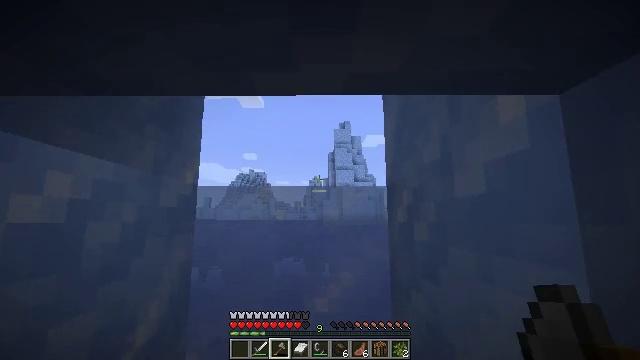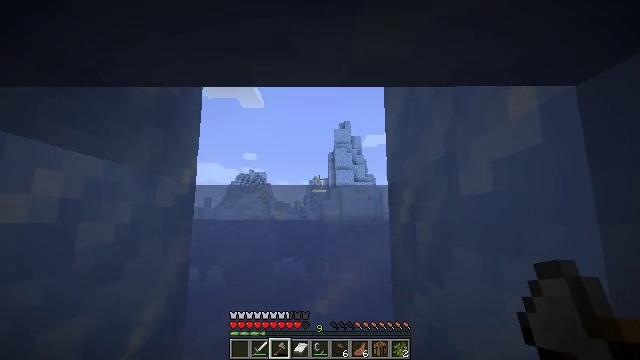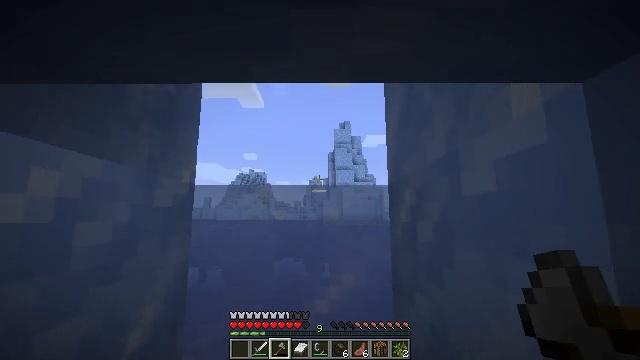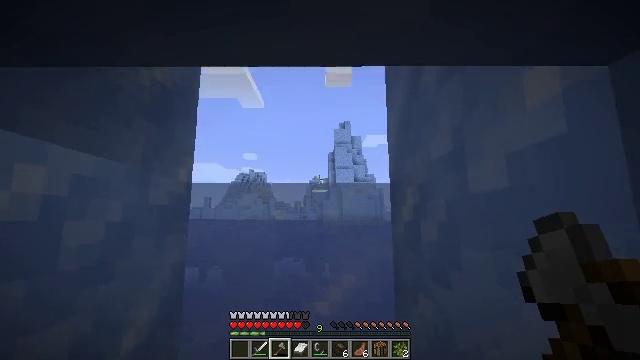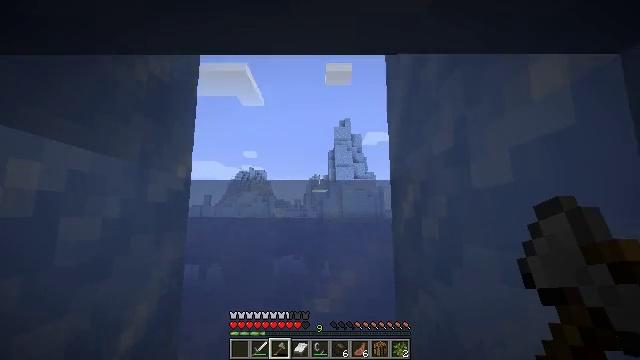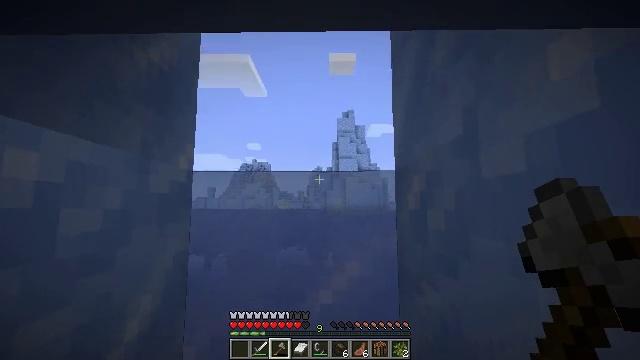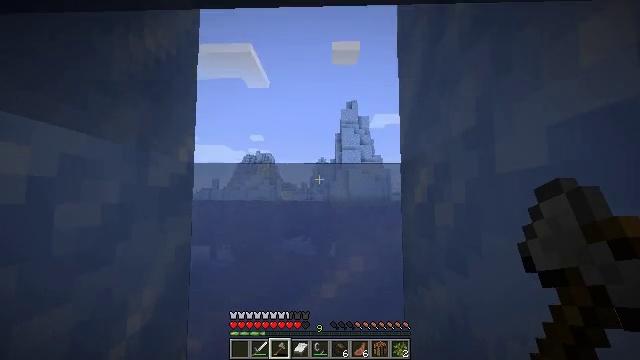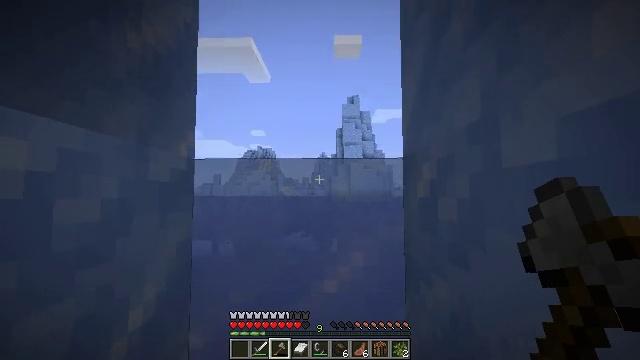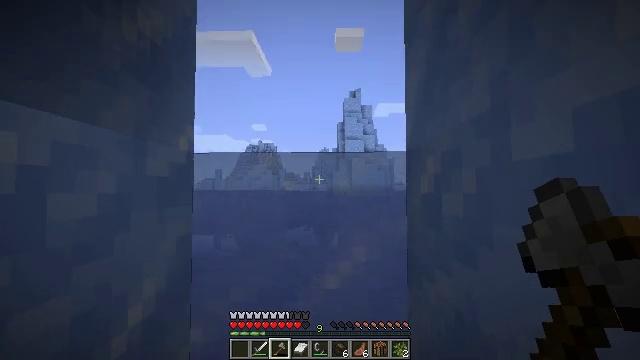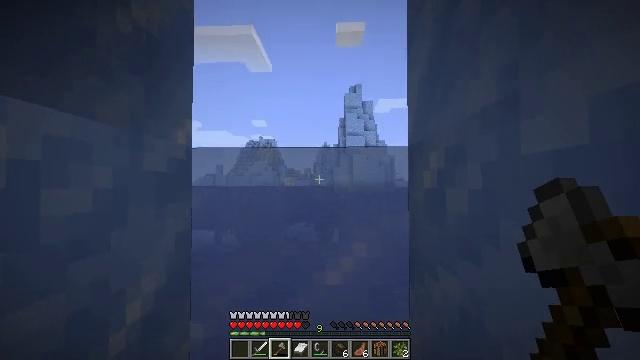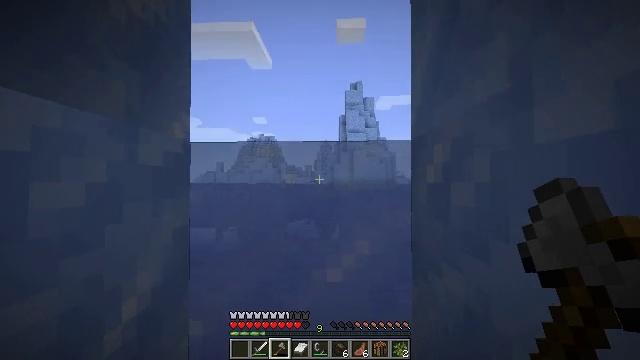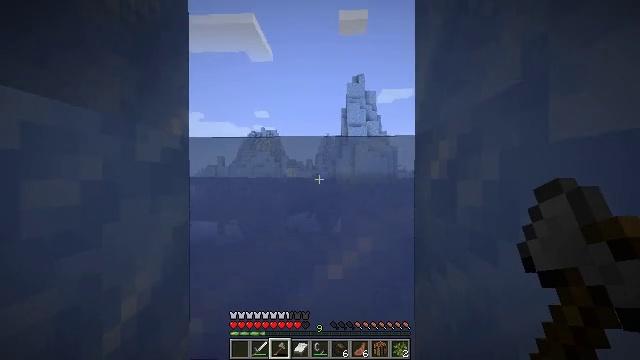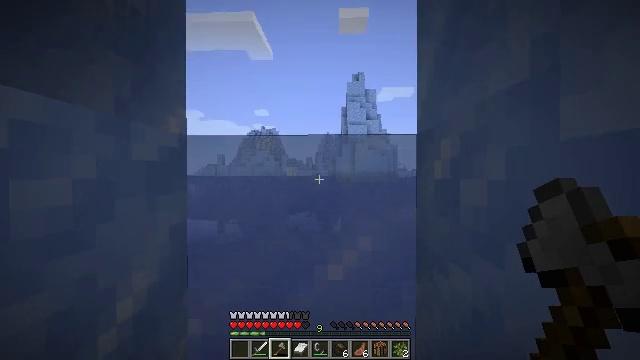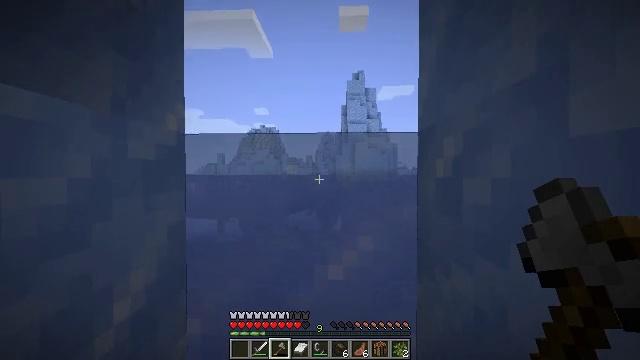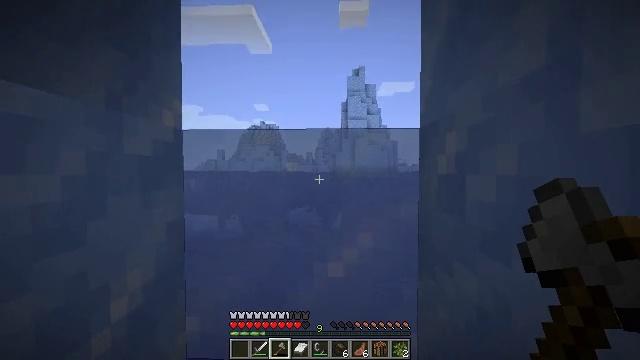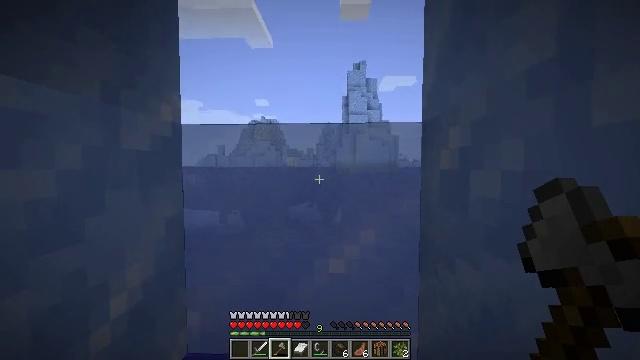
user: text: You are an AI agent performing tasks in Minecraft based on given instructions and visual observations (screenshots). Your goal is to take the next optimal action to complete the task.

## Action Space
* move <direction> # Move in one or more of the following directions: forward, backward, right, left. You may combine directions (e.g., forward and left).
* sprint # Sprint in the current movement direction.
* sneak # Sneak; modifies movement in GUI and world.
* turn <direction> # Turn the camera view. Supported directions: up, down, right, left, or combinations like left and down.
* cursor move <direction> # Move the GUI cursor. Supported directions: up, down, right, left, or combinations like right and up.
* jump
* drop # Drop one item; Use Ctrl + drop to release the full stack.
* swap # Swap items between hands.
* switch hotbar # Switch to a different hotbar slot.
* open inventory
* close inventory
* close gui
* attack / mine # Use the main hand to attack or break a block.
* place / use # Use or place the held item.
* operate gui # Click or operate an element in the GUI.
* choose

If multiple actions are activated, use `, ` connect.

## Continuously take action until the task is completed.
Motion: motion action
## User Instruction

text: Attack the ice to clear a path.
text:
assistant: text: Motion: move forward, jump
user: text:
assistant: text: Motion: move forward, jump
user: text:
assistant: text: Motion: move forward
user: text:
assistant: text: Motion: move forward
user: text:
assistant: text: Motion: move forward, turn down, jump
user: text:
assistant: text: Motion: move forward, turn down, jump
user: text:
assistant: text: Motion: move forward, turn down, jump
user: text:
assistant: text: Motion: move forward, turn down, jump
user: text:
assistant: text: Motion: move forward
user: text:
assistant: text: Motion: move forward
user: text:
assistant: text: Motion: move forward, turn down, jump
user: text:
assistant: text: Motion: move forward, jump
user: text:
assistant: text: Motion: move forward, jump
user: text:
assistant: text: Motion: move forward, jump
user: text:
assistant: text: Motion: move forward, turn down
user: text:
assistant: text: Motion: move forward
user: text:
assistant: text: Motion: move forward, jump
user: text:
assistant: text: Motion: move forward, turn down, jump
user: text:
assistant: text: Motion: move forward, turn down, jump
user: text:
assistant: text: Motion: move forward, jump
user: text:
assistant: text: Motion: move forward
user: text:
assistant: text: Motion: move forward, jump
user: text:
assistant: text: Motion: move forward, jump
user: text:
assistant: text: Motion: move forward, jump
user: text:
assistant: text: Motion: move forward, jump
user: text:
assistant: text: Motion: move forward
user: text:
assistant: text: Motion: move forward
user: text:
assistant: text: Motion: move forward, jump
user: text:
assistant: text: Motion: move forward, jump
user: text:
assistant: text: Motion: move forward, jump